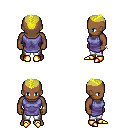
a pixel art fantasy rpg character, male body template, human, dark skin, chain tabard jacket, white pants, gold short mohawk hairstyle, bracelets, gold boots, four views (front, back, left, right), 2x2 character sprite sheet, small pixel art, hard edges, no anti-aliasing